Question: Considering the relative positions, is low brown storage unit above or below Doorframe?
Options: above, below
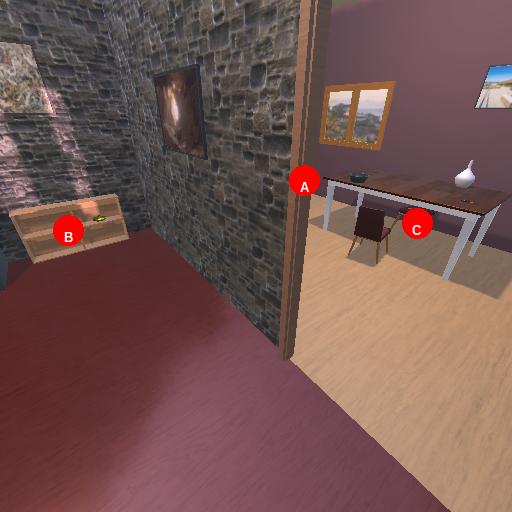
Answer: above